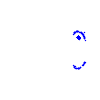
Particle: electron